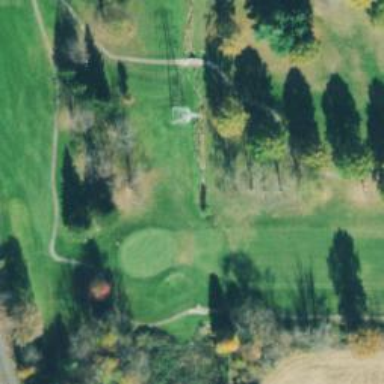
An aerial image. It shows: Golf hole.